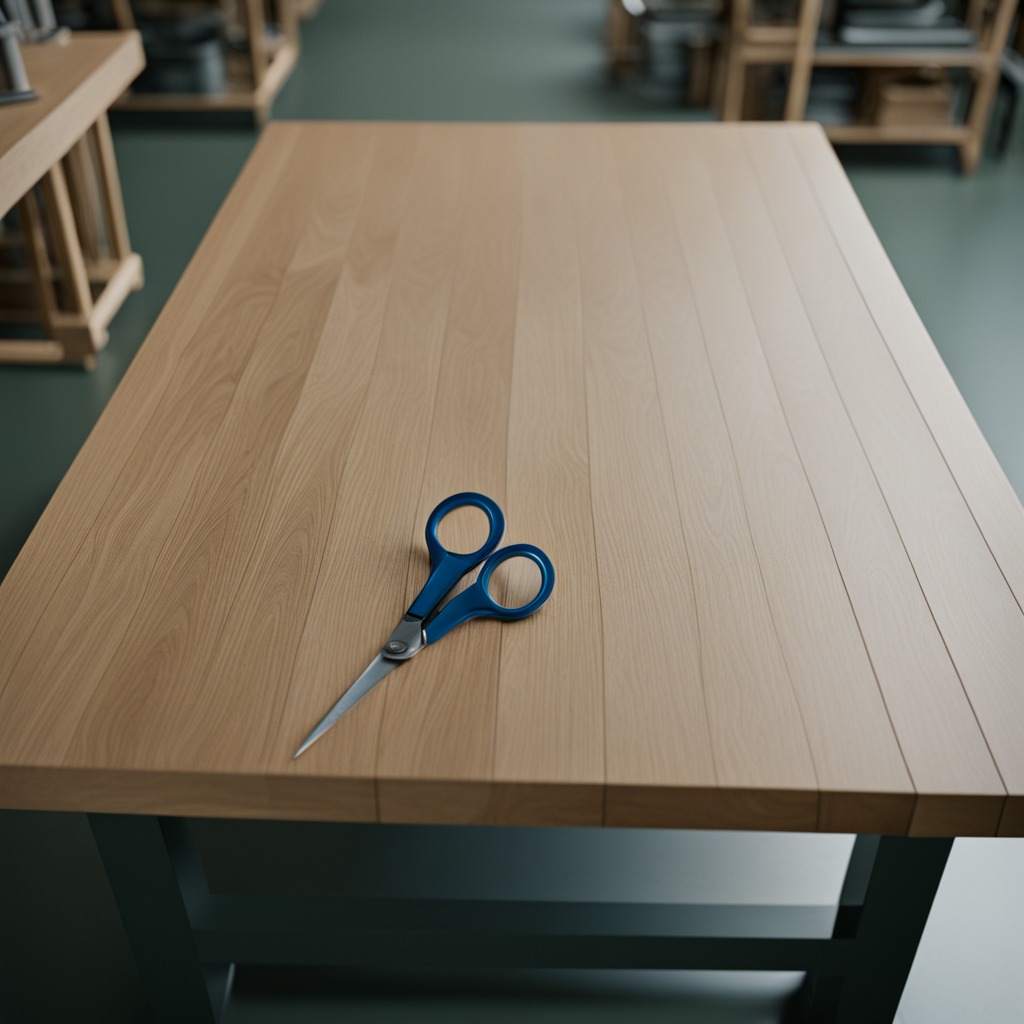
A scissor is lying on the workbench.